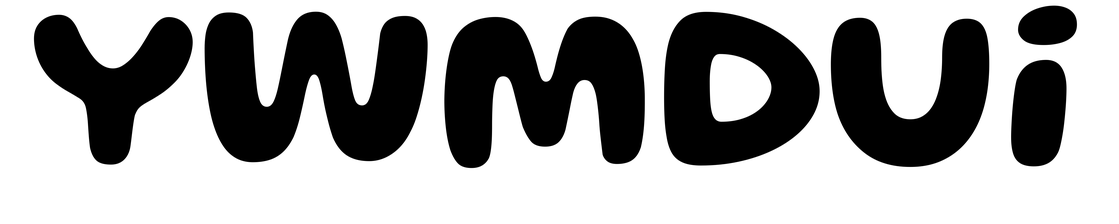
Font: Gluten_SemiBold